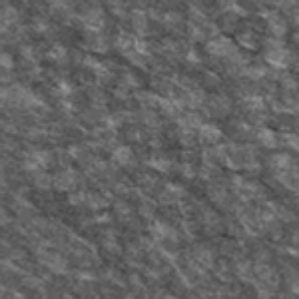
Label: frost